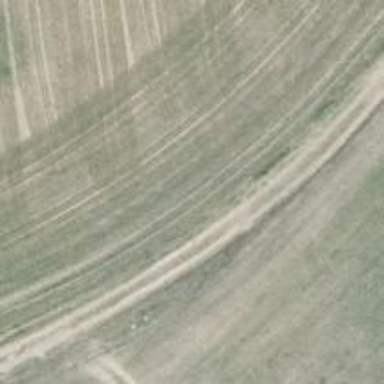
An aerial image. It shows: Sandy track with grade3 tracktype.